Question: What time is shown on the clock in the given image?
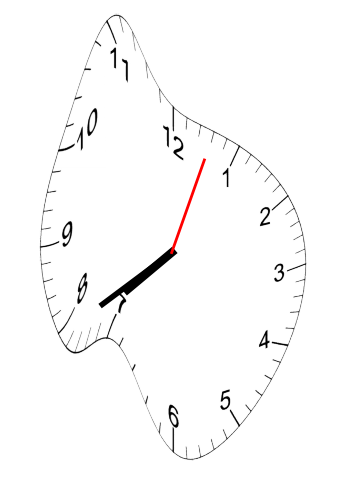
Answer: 07:39:03